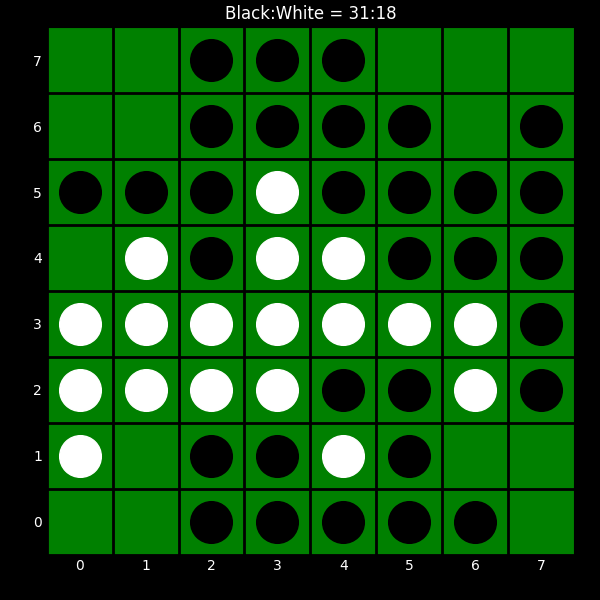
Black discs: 31
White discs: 18